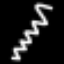
Label: squiggle